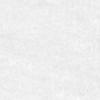
Label: no_change